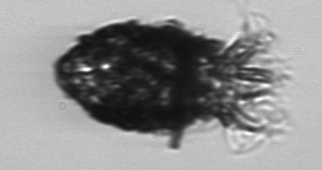
Label: Stenosemella_pacifica